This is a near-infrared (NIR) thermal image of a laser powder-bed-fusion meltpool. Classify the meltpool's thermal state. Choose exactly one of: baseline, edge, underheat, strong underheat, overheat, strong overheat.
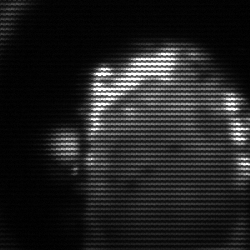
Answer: baseline